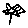
Label: flower